Field crop: maize
Growth stage: 2
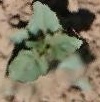
Species: datura